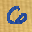
Label: 6